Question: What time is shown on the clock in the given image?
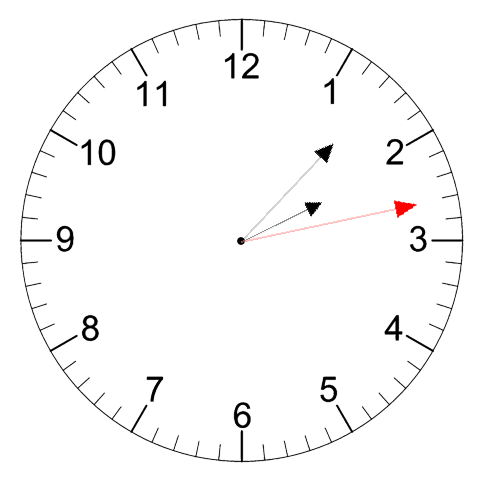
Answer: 02:07:13